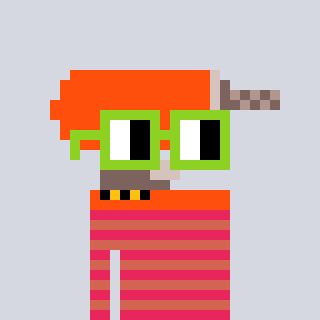
a pixel art character with square light green glasses, a drill-shaped head and a peachy-colored body on a cool background